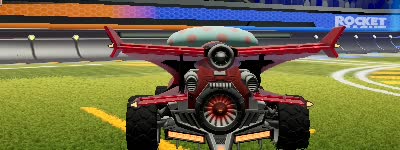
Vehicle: aftershock